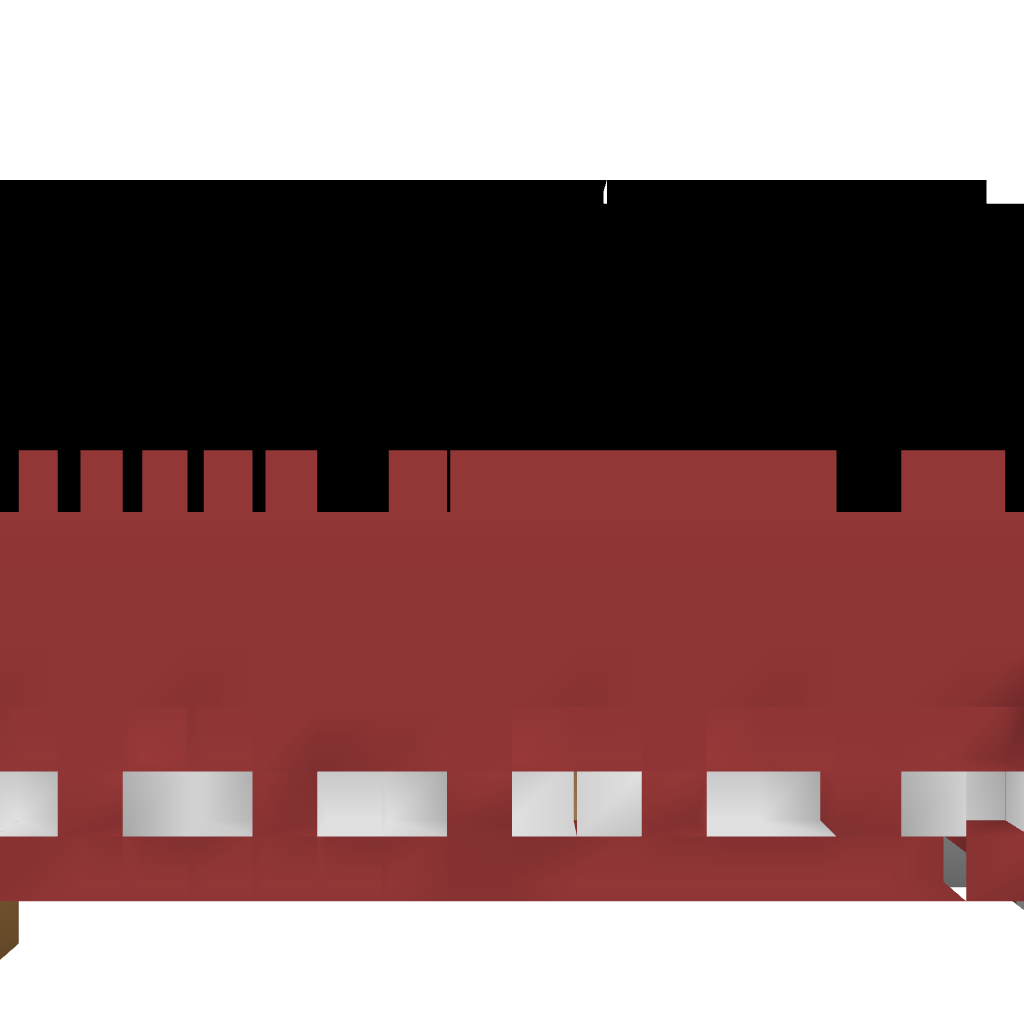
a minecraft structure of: Livestock Barn bad low quality